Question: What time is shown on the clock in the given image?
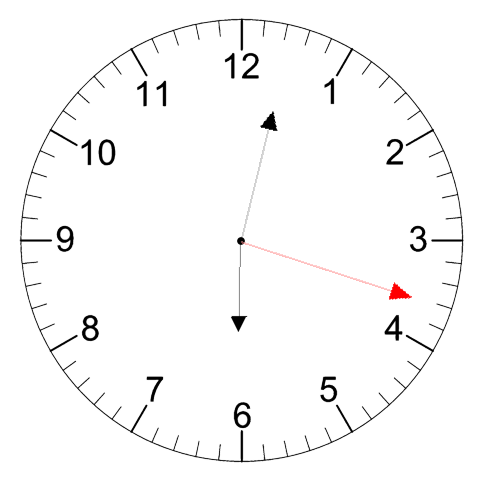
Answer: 06:02:18